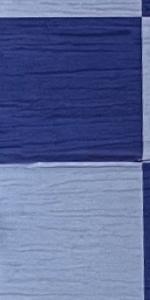
Label: Empty